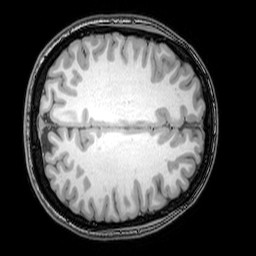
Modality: T1w
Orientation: axial
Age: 22
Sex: female
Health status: healthy
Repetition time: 0.081 s
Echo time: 0.037 s